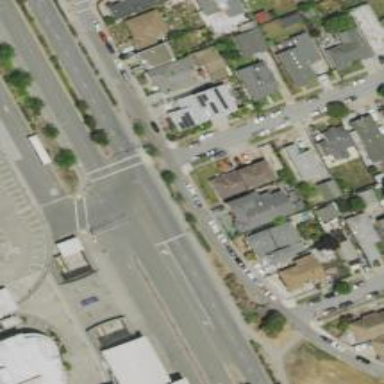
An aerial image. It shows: Busway road with sidewalk on the left.